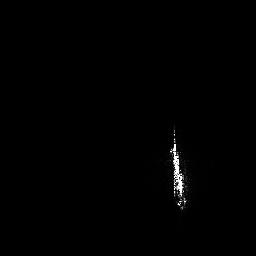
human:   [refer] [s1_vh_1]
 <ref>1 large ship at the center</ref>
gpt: <box>[[65, 48, 73, 82, 0]]</box>